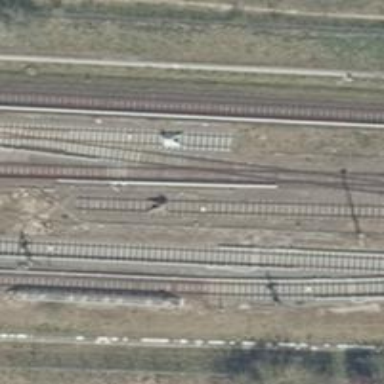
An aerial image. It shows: Electrified rail siding.